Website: ulta-beauty
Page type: address-validator
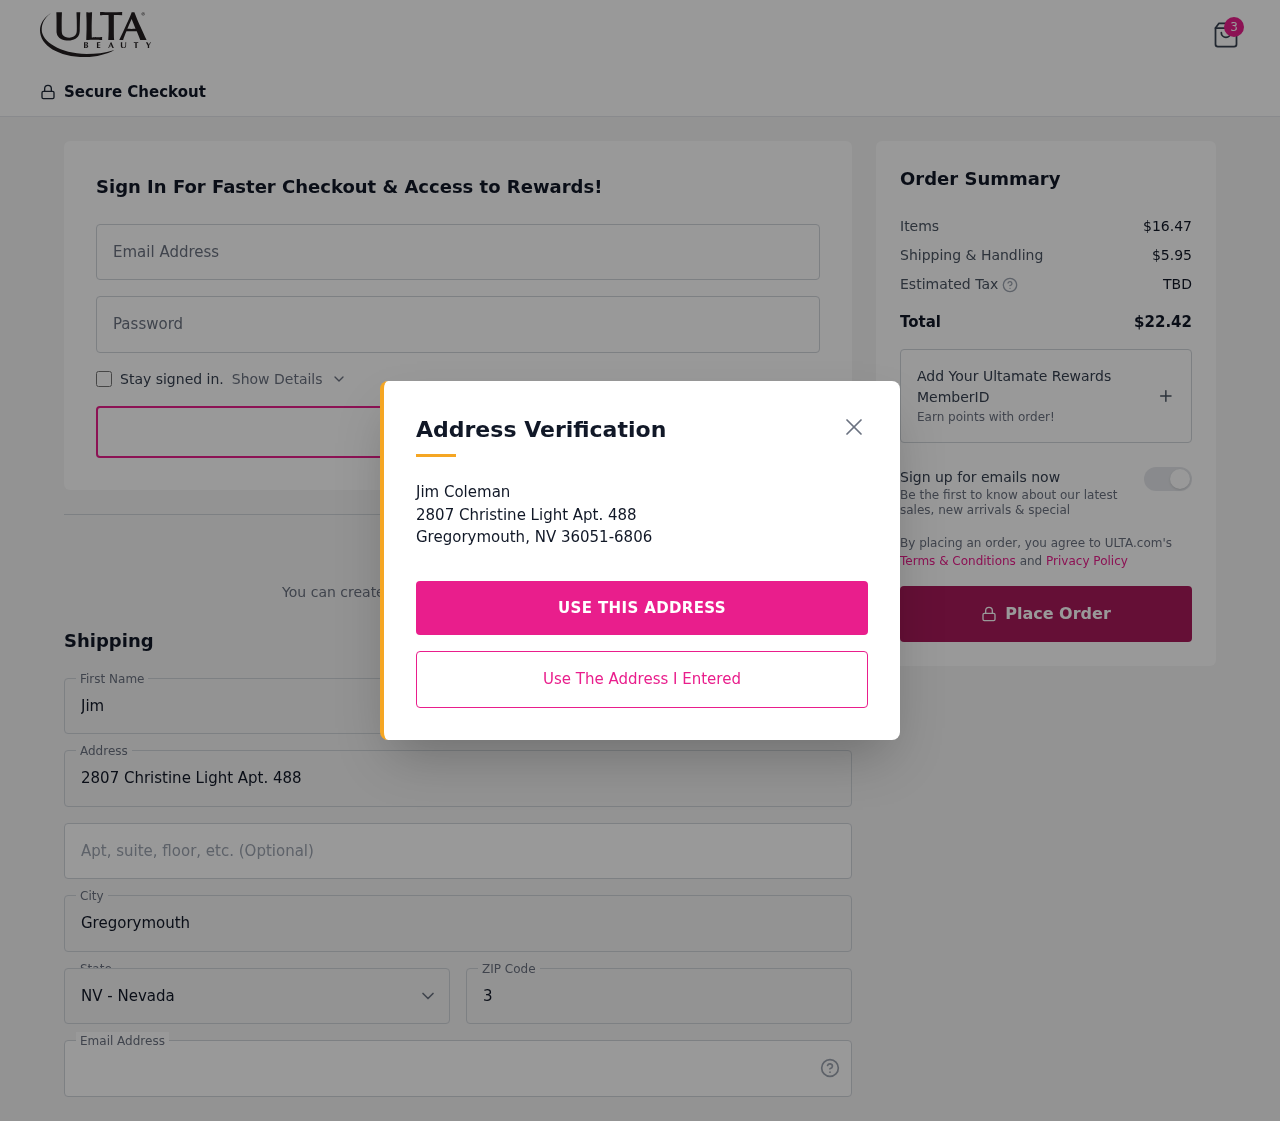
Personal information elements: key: PII_CITY
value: Gregorymouth
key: PII_EMAIL
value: jim_coleman@yahoo.com
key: PII_FIRSTNAME
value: Jim
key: PII_LASTNAME
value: Coleman
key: PII_POSTCODE
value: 36051
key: PII_STATE_ABBR
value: NV
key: PII_STREET
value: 2807 Christine Light Apt. 488
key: PII_STREET2
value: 2807 Christine Light Apt. 488
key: PII_FULLNAME2
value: Jim Coleman
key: PII_PHONE_AREA
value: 488
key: PII_PHONE_AREA_NUMERIC
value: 488
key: PII_CITY2
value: Gregorymouth
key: PII_STATE_ABBR2
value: NV
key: PII_POSTCODE_FULL
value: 36051
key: PII_POSTCODE_EXT
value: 6806
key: PII_POSTCODE_NUMERIC
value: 36051
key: PII_POSTCODE_EXT_NUMERIC
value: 6806
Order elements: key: ORDER_NUM_ITEMS
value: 3
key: ORDER_SUBTOTAL
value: $16.47
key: ORDER_SHIPPING_COST
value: $5.95
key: ORDER_TOTAL
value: $22.42